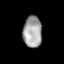
Tissue: lung
Cell type: Epithelial cells
Senescence score: 0.2383
Nuclear area (px): 576
Mean DAPI intensity: 163.418